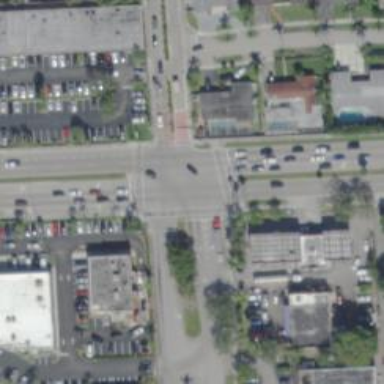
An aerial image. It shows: Marked road crossing.